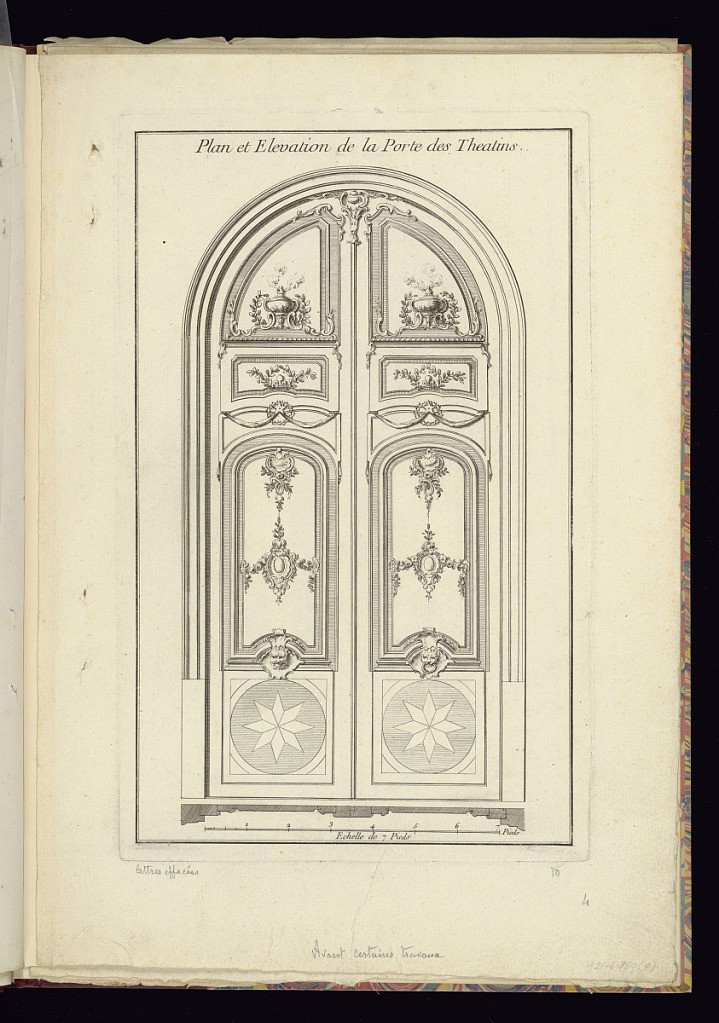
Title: Plan et Elevation de la Porte des Theatins
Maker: A. Le Canu, French, active 1746 – 1768
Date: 1760–90
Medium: Etching and engraving on laid paper
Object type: Print
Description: Design for a set of exterior double doors decorated with rococo ornament and motifs. The arched doors are each divided into five molded panel sections (boiseries). The central vertical panels are arched and feature a central cartouche framed by shell, fleurons, c-scrolls and festoons of flowers and leaves. With upper and lower clasps in the form of shells. The lower clasps include animal masks (mascarons) with a door knocker in the mouth of the right mask. Two narrow horizontal panels above are decorated with stars, textiles, crowns of thorns, leaves, and fleurs-de-lys. The upper arched panels feature incense burners, leaves, gadrooning, c-scrolls, and scrolling leaves. The lower panels of the doors are decorated with star marquetry designs. There is a plan view of the doors and a scale below. The plate is titled, and the signatures have been taken out at lower right and left corners. Another copy of this plate with slight variations and differing titling is bound in this album 1921-359-8.